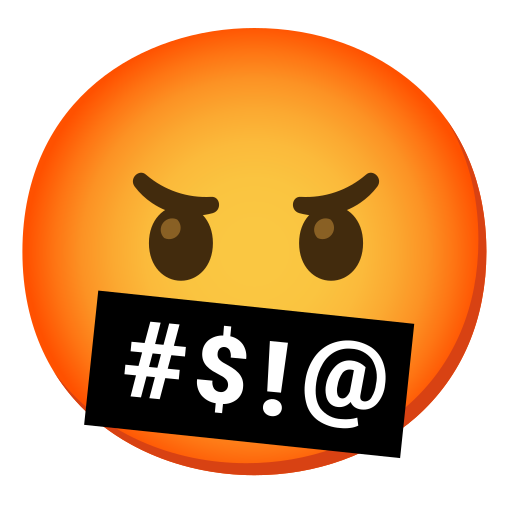
Emoji: 🤬